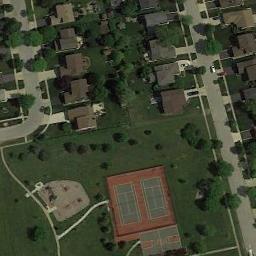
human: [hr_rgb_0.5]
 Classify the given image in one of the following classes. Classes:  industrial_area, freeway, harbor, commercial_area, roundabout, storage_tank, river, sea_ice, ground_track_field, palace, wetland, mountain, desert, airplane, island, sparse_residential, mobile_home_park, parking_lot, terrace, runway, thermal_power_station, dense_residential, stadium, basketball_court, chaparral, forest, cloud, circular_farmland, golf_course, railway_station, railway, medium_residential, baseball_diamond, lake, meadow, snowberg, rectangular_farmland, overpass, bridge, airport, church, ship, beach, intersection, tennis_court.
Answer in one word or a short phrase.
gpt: tennis_court